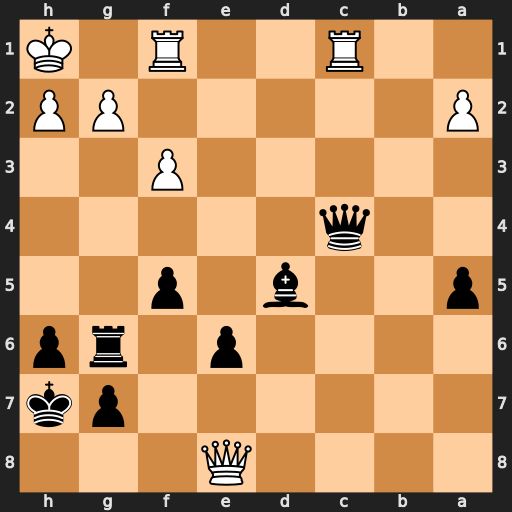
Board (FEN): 4Q3/6pk/4p1rp/p2b1p2/2q5/5P2/P5PP/2R2R1K
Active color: b
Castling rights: -
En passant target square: -
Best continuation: Qe2 Rg1 Bxf3 Qxg6+ Kxg6